Brain MRI, t1w sequence, axial 2D slice.
Patient: age 43, sex F, weight 95 kg, height 1.95 m
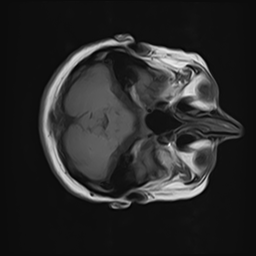